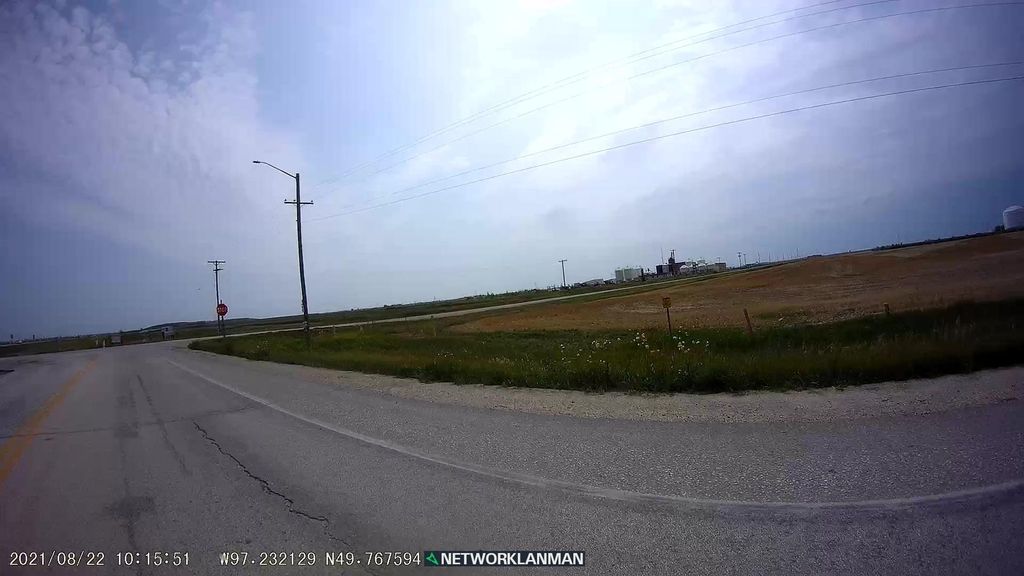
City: winnipeg